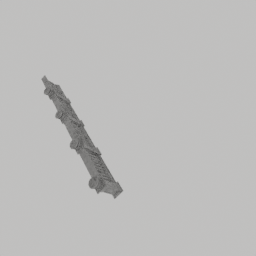
Label: architecture